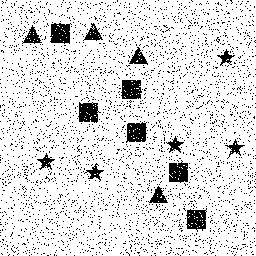
Squares: 6
Triangles: 4
Stars: 5
Total shapes: 15